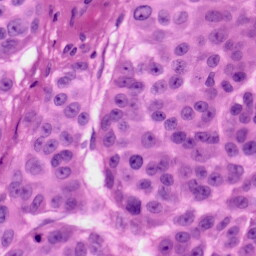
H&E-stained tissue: Skin